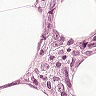
Metastatic tissue present: yes